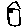
Label: house